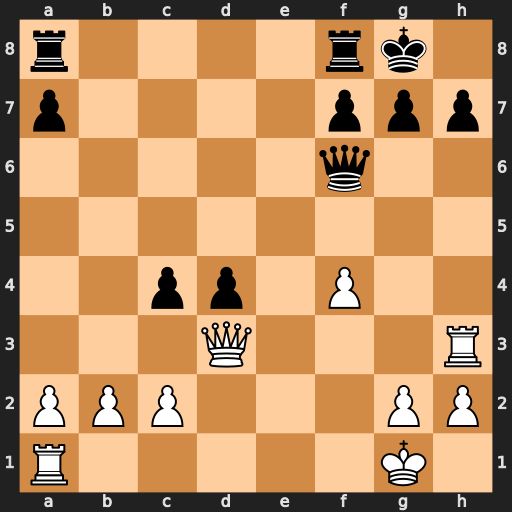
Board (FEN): r4rk1/p4ppp/5q2/8/2pp1P2/3Q3R/PPP3PP/R5K1
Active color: w
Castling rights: -
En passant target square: -
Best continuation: Qxh7#